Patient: sex M, age 33
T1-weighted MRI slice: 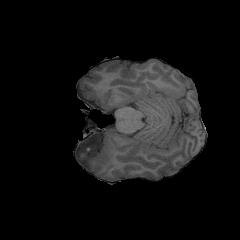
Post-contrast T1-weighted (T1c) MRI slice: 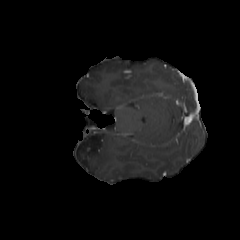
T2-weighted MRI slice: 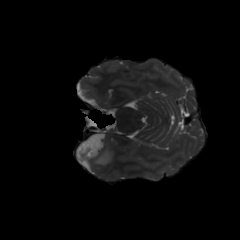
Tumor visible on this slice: yes
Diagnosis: Astrocytoma, IDH-mutant
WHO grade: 4